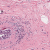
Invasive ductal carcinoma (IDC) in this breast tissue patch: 0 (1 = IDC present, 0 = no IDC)